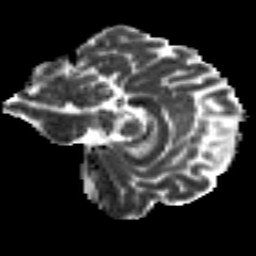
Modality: MD
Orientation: sagittal
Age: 28
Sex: female
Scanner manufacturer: siemens
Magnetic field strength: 3 T
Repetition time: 8.8 s
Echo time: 0.085 s